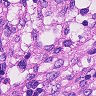
Metastatic tissue present: no